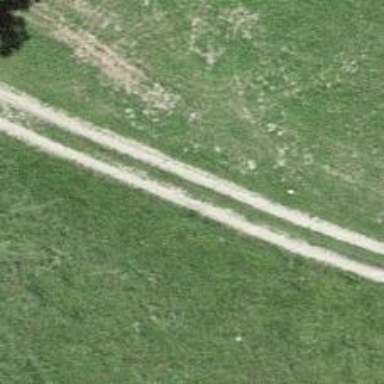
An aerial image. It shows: Gravel track with grade2 quality.